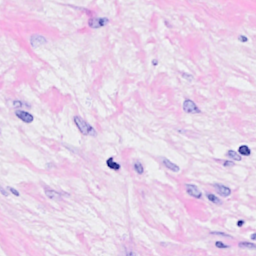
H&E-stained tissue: Breast